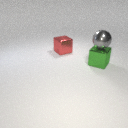
large green metal cube in front of large red metal cube